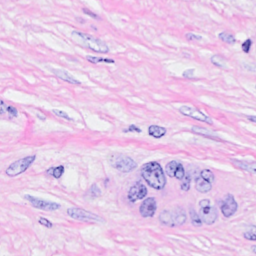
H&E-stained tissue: Breast